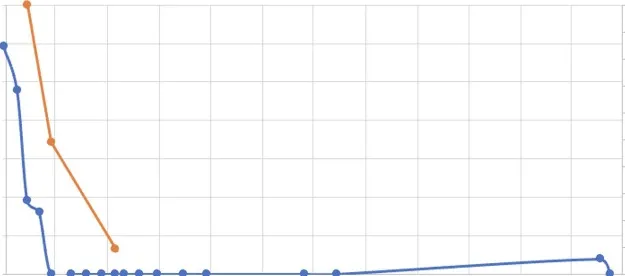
Plot showing the relationship between quantitative serum and anterior chamber CMV PCR values relative to the time from initial presentation.
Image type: chart (chart)